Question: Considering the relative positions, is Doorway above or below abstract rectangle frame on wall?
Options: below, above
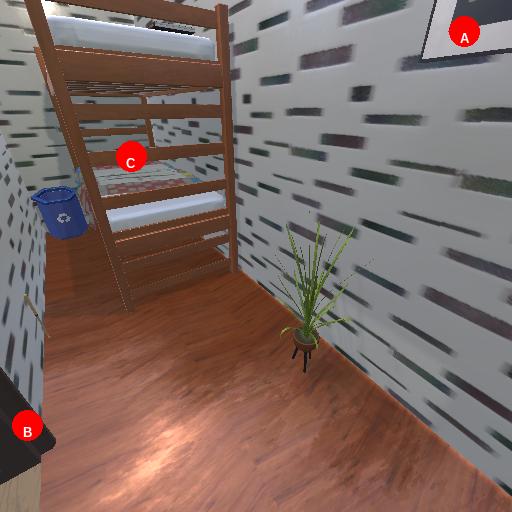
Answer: below